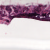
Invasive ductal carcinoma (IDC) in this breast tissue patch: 0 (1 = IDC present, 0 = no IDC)